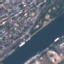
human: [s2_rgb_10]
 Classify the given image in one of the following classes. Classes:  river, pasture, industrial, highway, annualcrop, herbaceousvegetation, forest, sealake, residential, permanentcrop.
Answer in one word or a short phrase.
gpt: River